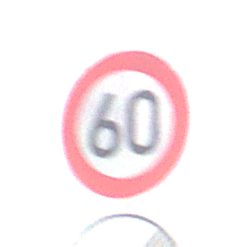
Verkehrszeichen: Geschwindigkeit60
Zusatzzeichen unten: EndeUeberholverbotKraftfahrzeuge
Umgebung: Outdoor, Nature
Tageszeit: Night
Wetter: Clear
Licht: Natural
Jahreszeit: NotSpecified
Kontrast: HighContrast